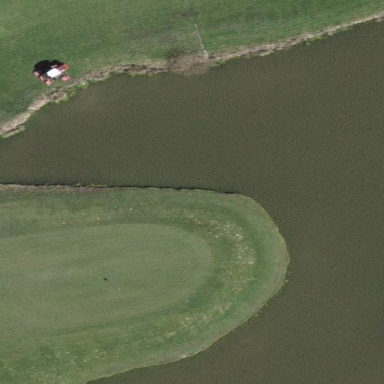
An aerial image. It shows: Water hazard in golf course. The hazard is natural water feature.